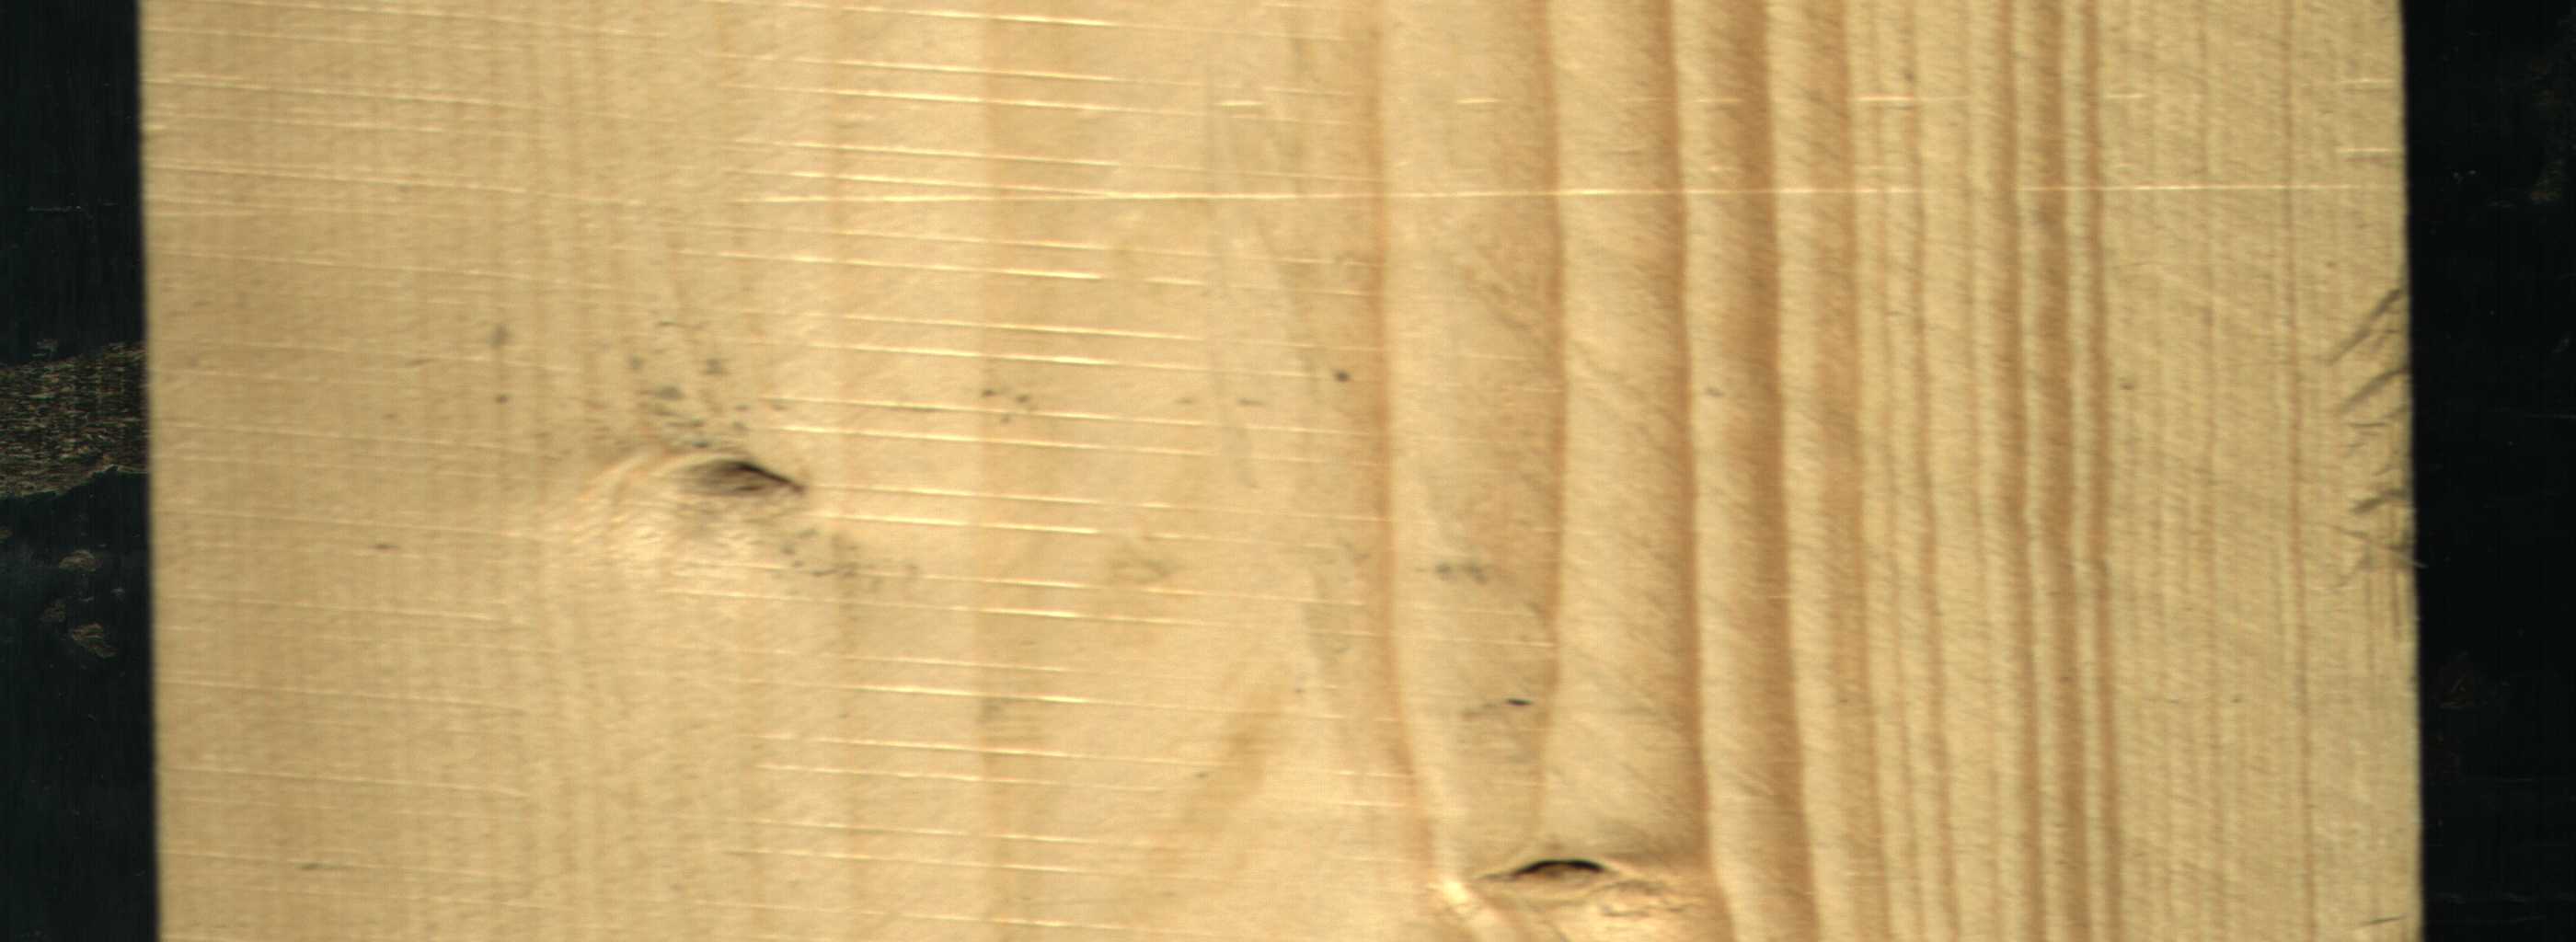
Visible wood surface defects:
Dead_Knot
Live_Knot